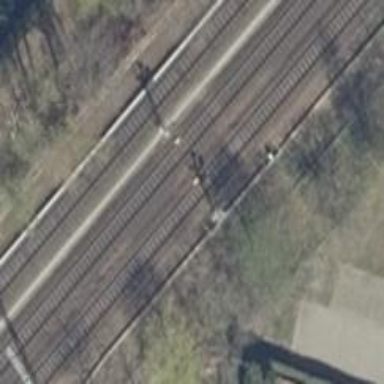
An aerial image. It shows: Railway signal.